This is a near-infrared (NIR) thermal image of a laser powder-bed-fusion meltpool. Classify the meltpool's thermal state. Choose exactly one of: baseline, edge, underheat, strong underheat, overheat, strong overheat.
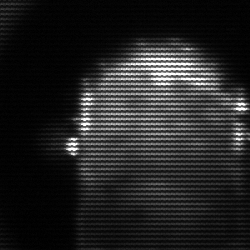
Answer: baseline